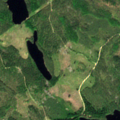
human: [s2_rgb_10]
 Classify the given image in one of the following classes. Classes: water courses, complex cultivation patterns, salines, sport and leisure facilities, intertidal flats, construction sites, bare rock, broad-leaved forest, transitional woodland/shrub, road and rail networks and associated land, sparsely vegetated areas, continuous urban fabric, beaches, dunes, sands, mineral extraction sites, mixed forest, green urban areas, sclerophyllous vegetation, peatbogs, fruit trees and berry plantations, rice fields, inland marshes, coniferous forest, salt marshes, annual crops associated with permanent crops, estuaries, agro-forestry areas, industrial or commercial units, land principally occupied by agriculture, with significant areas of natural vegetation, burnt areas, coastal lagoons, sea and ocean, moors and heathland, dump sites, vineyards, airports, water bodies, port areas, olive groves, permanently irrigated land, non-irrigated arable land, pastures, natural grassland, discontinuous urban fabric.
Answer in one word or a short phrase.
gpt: coniferous forest, transitional woodland/shrub, water bodies